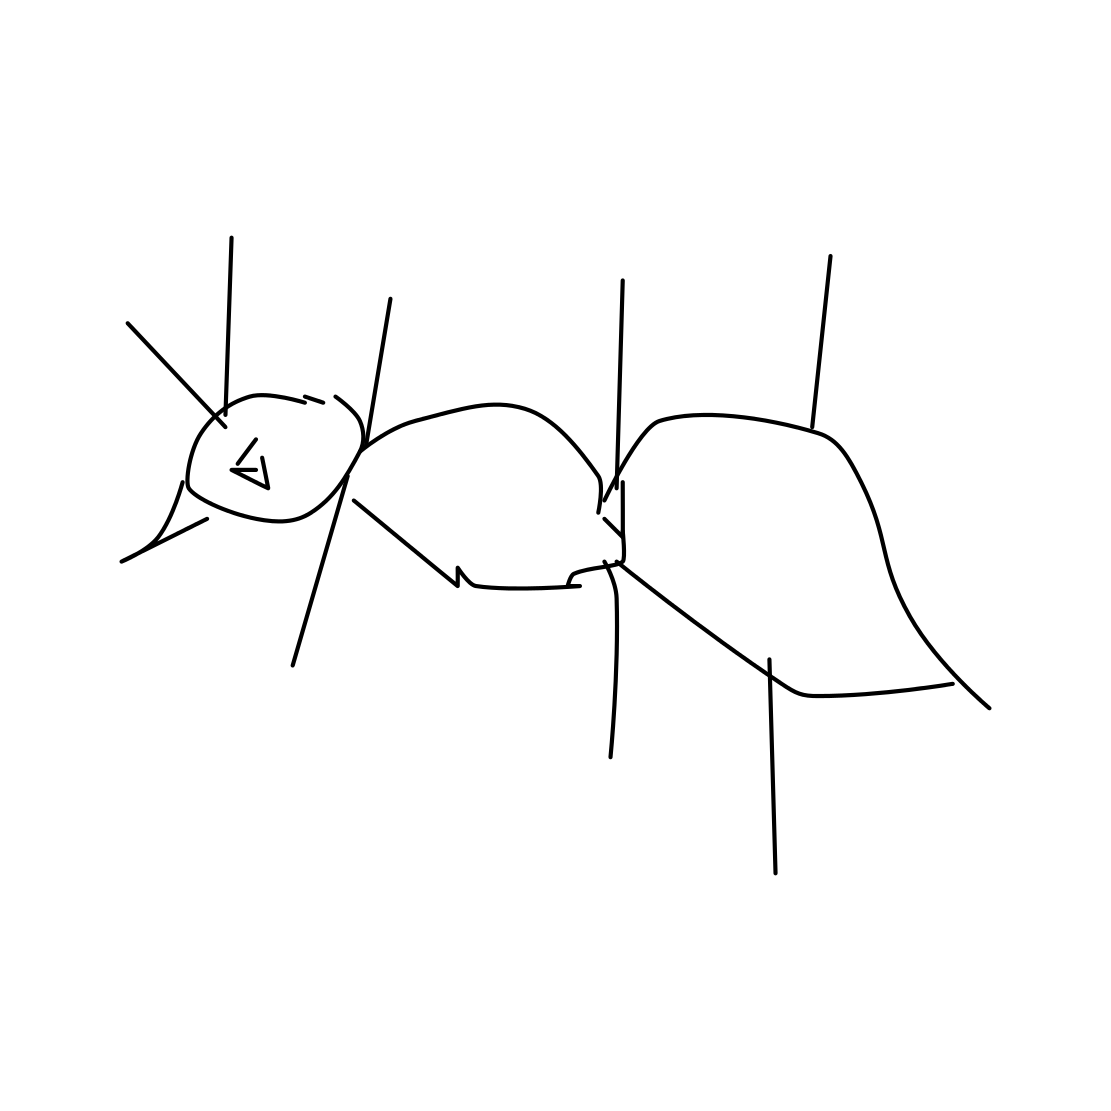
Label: ant